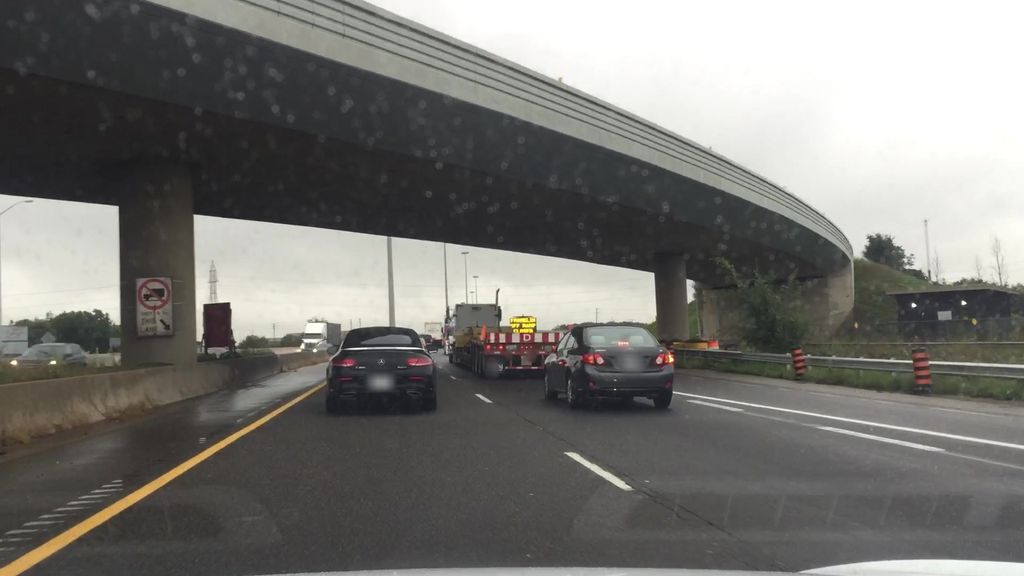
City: kitchener-waterloo